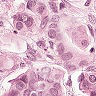
Metastatic tissue present: yes